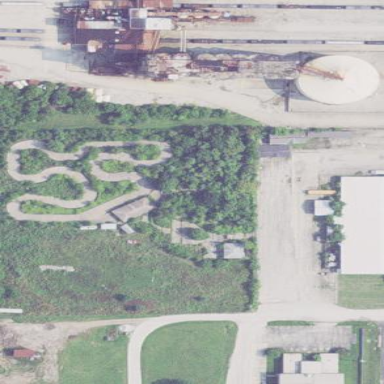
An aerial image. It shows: Miniature golf leisure land.